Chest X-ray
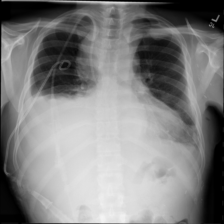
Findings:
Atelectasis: negative
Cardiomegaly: negative
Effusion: positive
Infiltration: negative
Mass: negative
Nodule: negative
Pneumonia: negative
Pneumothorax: positive
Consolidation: negative
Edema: negative
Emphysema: negative
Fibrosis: negative
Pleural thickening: negative
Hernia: negative